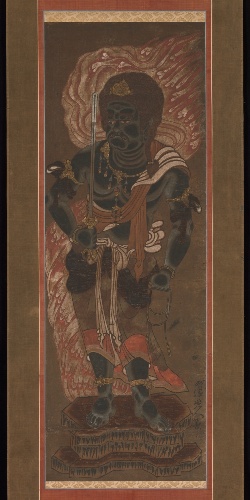
Title: 龍湫周沢写　不動明王二童子像|Fudō Myōō and Two Attendants
Artist: Ryūshū Shūtaku (Myōtaku)
Artist bio: Japanese, 1307–1388
Object type: Hanging scroll
Classification: Paintings
Medium: One of a triptych of hanging scrolls; hand-colored woodblock print on paper
Culture: Japan
Period: Nanbokuchō period (1336–92)
Dimensions: Image: 41 7/8 × 14 1/4 in. (106.4 × 36.2 cm)
Overall with mounting: 71 × 20 3/4 in. (180.3 × 52.7 cm)
Overall with knobs: 71 × 22 1/2 in. (180.3 × 57.2 cm)
Department: Asian Art
Credit line: The Harry G. C. Packard Collection of Asian Art, Gift of Harry G. C. Packard, and Purchase, Fletcher, Rogers, Harris Brisbane Dick, and Louis V. Bell Funds, Joseph Pulitzer Bequest, and The Annenberg Fund Inc. Gift, 1975
Accession year: 1975
Repository: Metropolitan Museum of Art, New York, NY
Tags: Swords|Buddhism|Men|Deities